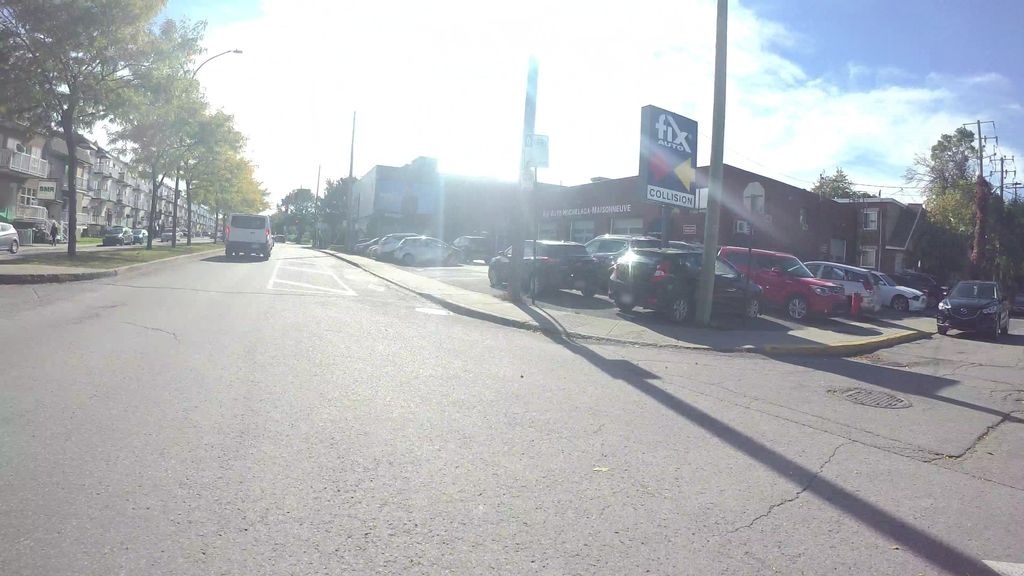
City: montreal